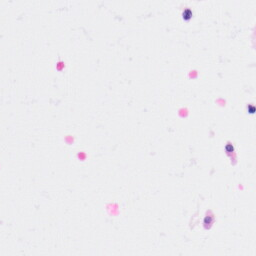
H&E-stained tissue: Kidney